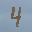
Label: 4